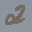
Label: 2